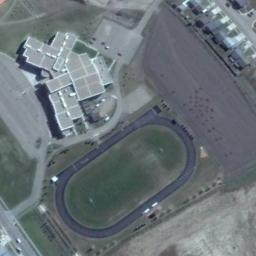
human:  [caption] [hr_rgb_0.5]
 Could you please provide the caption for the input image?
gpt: The ground's track is blue .

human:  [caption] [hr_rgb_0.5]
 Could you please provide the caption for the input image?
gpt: Track and field are built on the lawn next to the building .

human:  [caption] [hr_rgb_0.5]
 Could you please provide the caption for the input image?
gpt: There are many buildings next to the ground track field .

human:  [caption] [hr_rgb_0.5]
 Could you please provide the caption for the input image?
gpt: The ground track field is next to some connected buildings .

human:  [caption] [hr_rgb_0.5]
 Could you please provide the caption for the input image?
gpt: There are some gray buildings beside the ground track field with a black track .